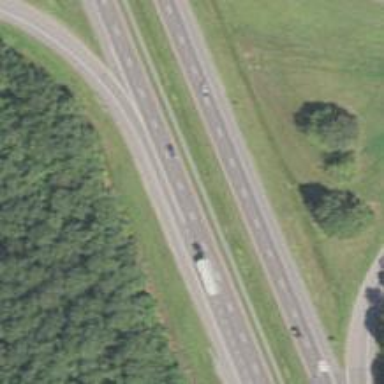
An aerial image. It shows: View of motorway.